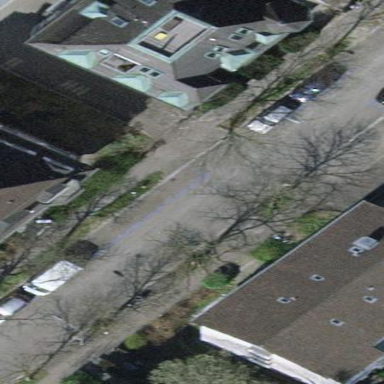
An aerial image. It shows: Parking lane area.